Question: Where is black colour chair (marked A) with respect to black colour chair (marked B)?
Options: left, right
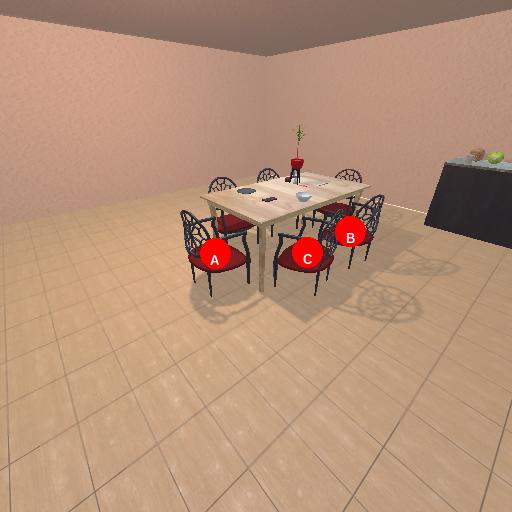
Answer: left